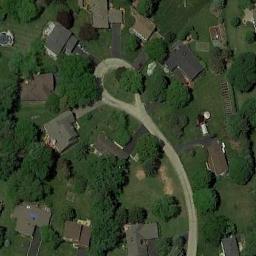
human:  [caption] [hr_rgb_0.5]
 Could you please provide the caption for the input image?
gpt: The medium residential area has some houses along the road and some trees are among these houses .

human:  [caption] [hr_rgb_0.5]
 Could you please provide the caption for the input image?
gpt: Many trees are in medium residential area .

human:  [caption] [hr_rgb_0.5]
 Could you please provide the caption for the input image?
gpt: The medium residential is on the grass next to some trees and road .

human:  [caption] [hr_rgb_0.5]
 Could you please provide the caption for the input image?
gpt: On the left of the house in the mid-sized residential area is a vacant lot .

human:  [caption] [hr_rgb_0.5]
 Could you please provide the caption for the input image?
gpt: There are many brown buildings and green trees on the medium residential area .